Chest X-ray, PA view. Patient: 56 years old, sex M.
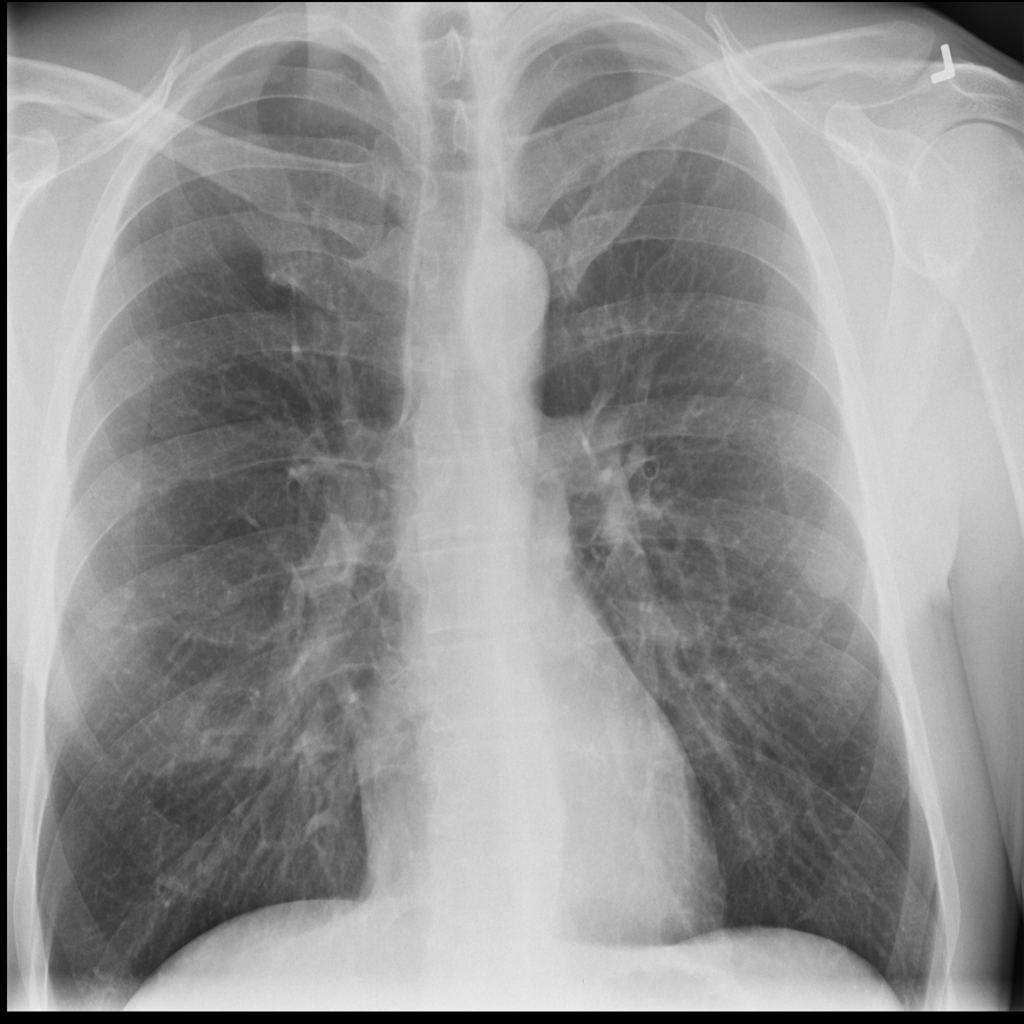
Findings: No Finding